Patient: sex M, age 65
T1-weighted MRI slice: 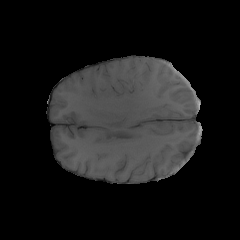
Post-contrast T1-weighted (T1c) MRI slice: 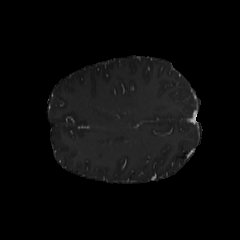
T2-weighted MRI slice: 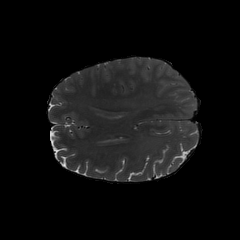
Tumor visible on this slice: no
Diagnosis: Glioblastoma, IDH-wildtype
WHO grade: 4